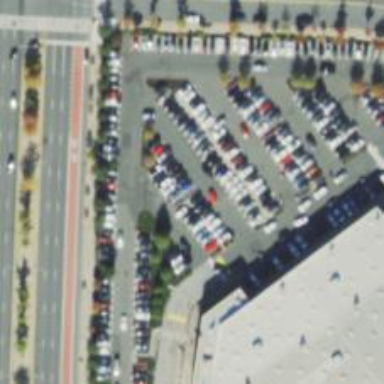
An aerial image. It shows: Trolley bay.